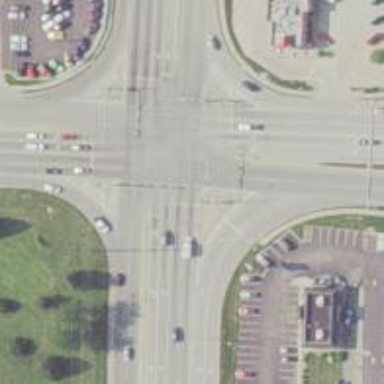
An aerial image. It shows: Lane divider on the road marked with dashed lines.